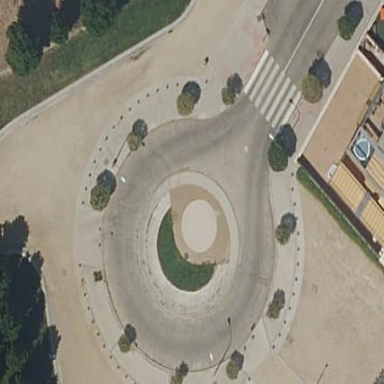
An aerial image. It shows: Asphalt road in residential area leading to roundabout.